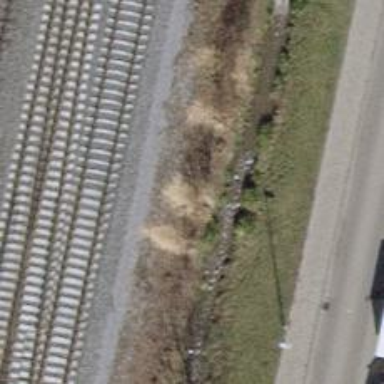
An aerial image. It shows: Shrub in its natural environment.